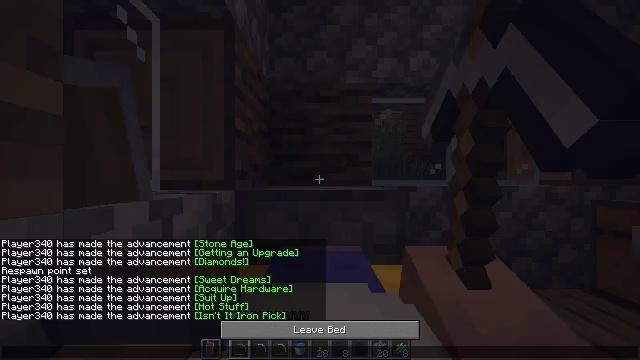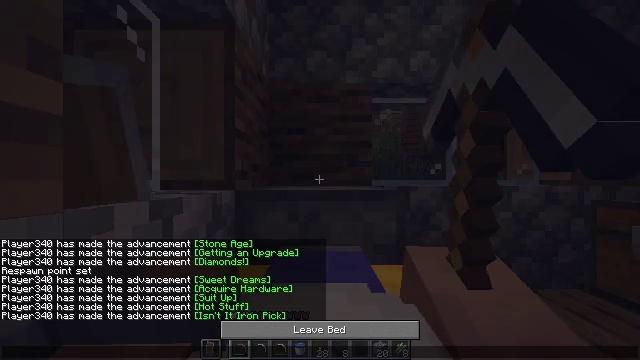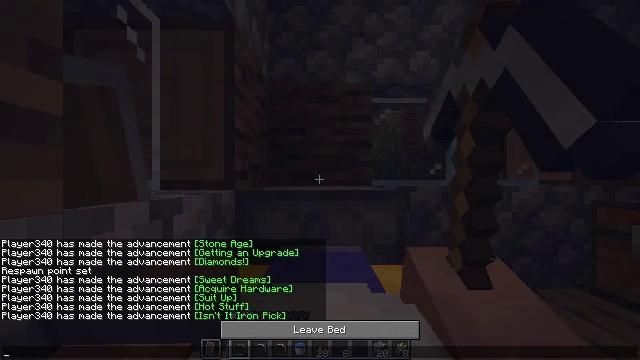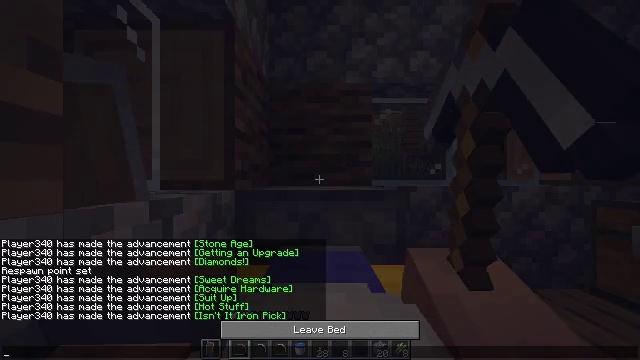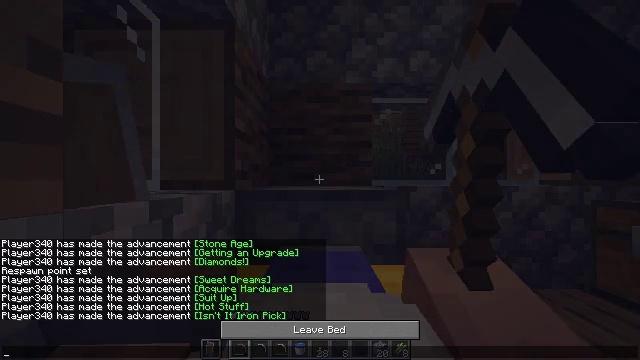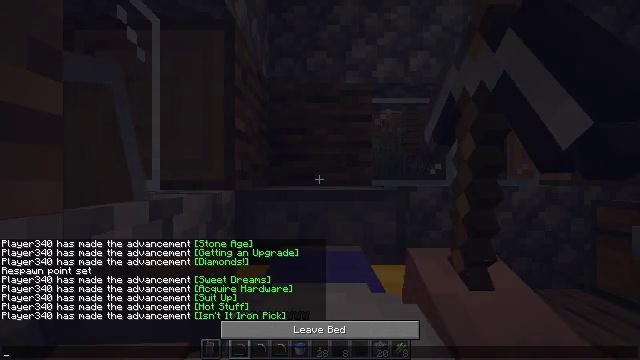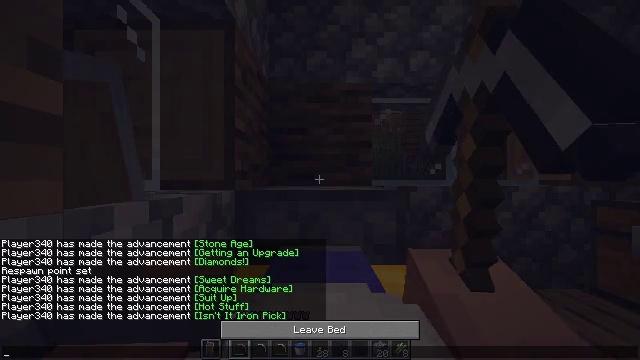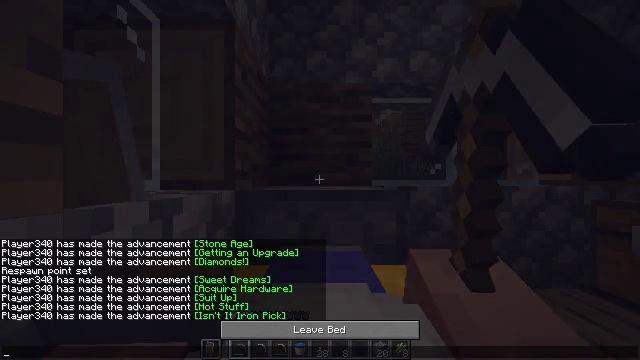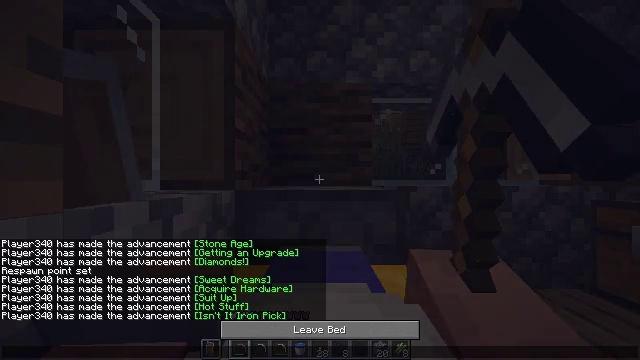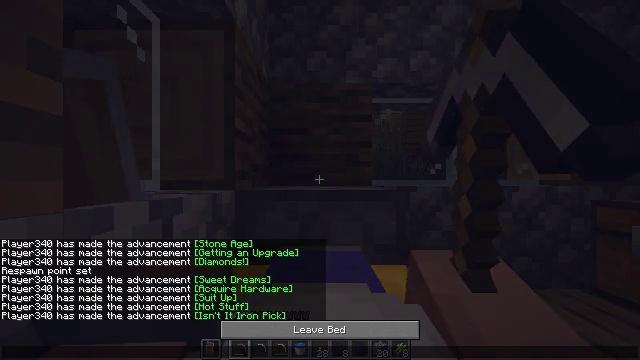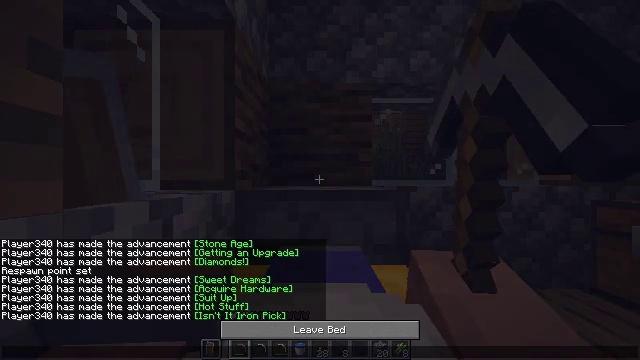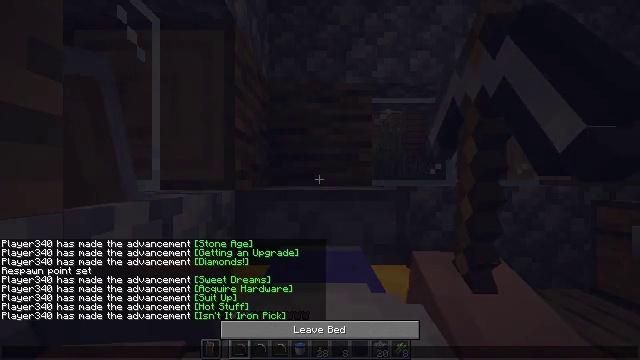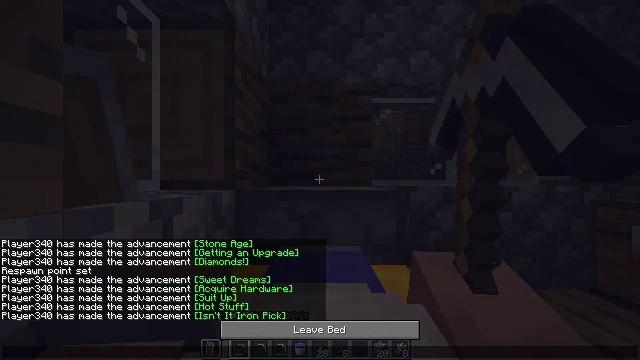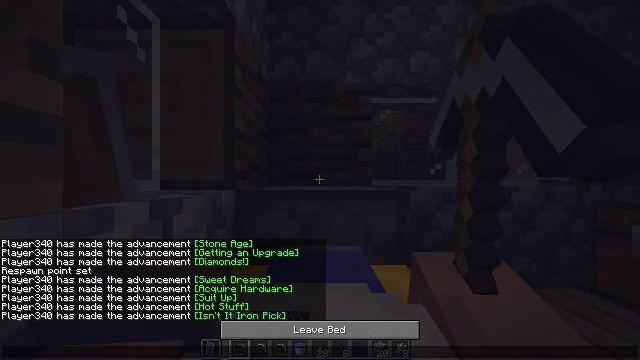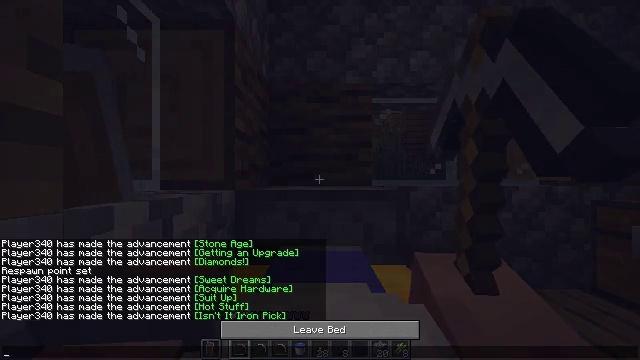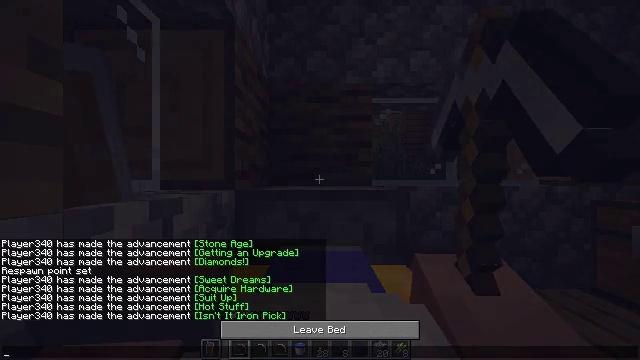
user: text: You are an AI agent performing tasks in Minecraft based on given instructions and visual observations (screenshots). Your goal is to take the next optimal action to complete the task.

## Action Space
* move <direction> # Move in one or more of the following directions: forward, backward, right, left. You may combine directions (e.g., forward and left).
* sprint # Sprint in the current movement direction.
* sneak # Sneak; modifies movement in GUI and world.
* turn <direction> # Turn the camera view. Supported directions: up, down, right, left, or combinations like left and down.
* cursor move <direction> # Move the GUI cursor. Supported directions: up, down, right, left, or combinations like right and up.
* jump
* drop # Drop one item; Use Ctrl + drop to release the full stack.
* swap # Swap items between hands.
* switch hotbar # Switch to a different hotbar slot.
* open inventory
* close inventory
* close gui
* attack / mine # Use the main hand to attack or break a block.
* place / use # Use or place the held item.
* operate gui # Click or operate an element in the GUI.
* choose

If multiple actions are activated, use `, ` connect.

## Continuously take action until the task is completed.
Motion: motion action
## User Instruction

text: Break the stripped oak log.
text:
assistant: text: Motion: no_op
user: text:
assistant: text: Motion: no_op
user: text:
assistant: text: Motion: no_op
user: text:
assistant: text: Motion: no_op
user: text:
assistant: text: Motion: no_op
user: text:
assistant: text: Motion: no_op
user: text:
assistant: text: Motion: no_op
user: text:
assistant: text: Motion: no_op
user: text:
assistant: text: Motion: no_op
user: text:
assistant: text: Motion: no_op
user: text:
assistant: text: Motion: no_op
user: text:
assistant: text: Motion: no_op
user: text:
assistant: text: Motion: no_op
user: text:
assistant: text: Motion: no_op
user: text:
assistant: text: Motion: no_op
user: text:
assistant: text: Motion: no_op
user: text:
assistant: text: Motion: no_op
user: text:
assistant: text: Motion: no_op
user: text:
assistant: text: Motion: no_op
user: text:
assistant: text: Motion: no_op
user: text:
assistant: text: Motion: no_op
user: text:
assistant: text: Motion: no_op
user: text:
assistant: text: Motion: no_op
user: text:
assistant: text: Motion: no_op
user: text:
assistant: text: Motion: no_op
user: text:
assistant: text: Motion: no_op
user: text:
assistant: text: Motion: no_op
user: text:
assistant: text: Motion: no_op
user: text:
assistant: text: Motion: no_op
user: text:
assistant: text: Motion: no_op